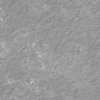
Label: not_dusty